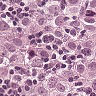
Metastatic tissue present: yes